Question: I'm starting with the framework Apache Shiro, I felt great and very flexible. Within an application we want to control permissions for certain parts of the web with jsp tags for "".
Shiro I understand that things like this can tell , but for more complex scenarios as not think of a structure to store this in the database.

Depending on the model of our application suggestion What I do to store the permissions on the database, What tables could use?.
Thanks In Advance
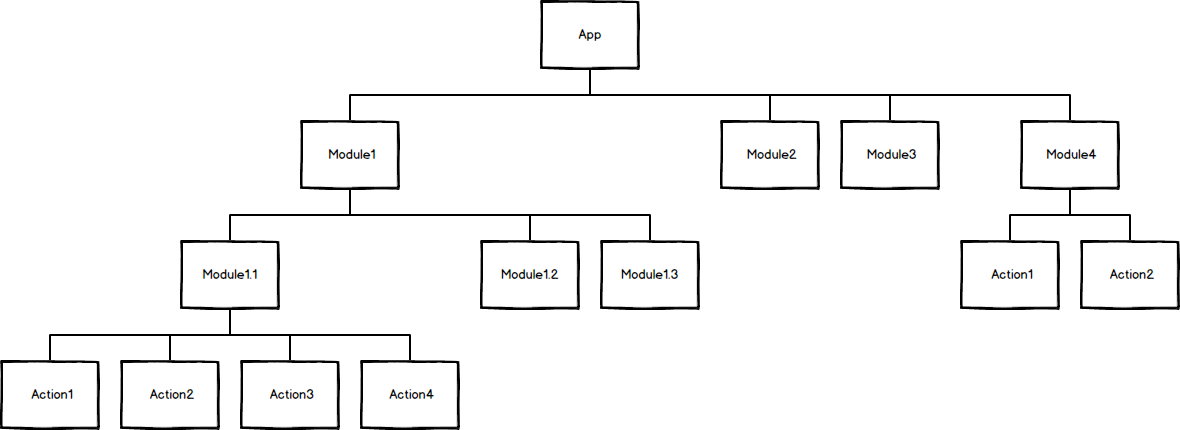
Answer: Shiro's default <URL> can handle arbitrary numbers of ':' delimited tokens. You could get by on something as easy as defining your permissions as follows:
'''
module1:module1.1:action3
'''
etc.
This means you only need an association table, e.g. 'account_permissions' that has an 'account_id' and a 'permission' string.